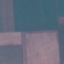
Land use / land cover class: AnnualCrop